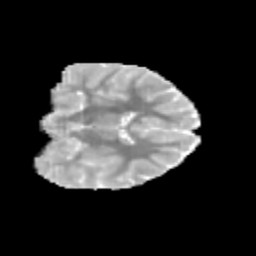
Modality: MD
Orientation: coronal
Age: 10
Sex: female
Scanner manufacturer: siemens
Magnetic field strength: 3 T
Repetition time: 3.8 s
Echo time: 0.07 s